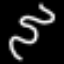
Label: squiggle